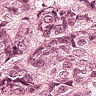
Metastatic tissue present: yes